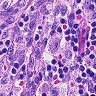
Metastatic tissue present: no